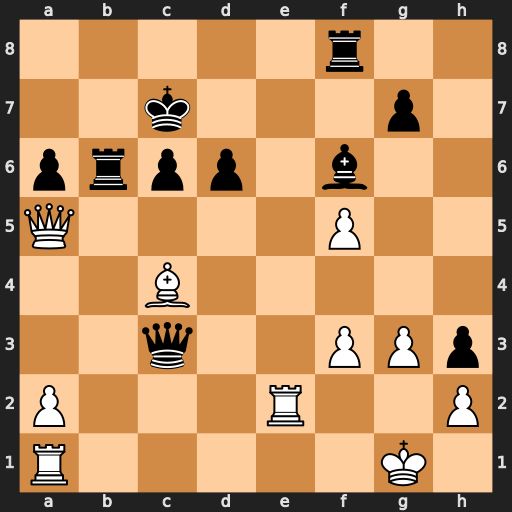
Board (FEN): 5r2/2k3p1/prpp1b2/Q4P2/2B5/2q2PPp/P3R2P/R5K1
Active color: w
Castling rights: -
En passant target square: -
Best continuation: Re7+ Bxe7 Qxc3